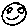
Label: smiley face